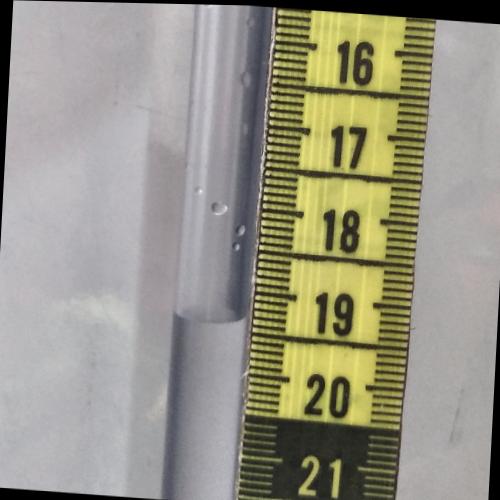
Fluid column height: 19.4 cm